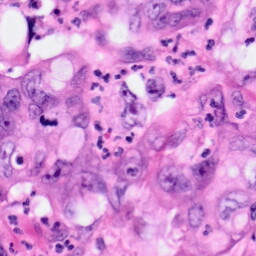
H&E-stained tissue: Pancreatic